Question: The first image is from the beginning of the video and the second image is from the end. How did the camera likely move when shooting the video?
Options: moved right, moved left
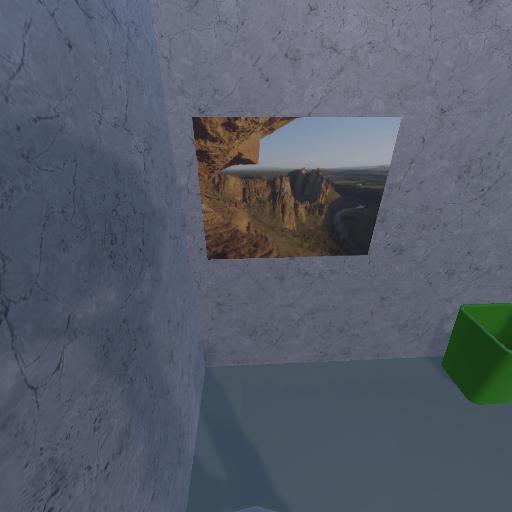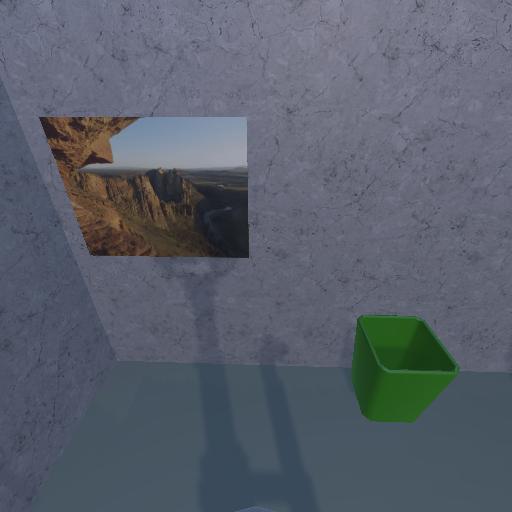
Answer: moved right